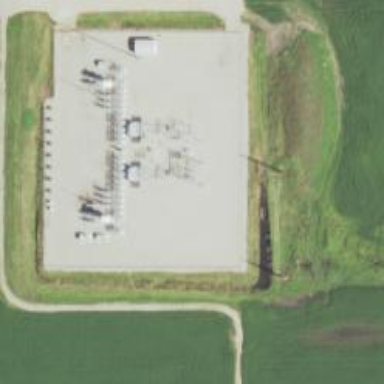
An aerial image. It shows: Switch used for power control.